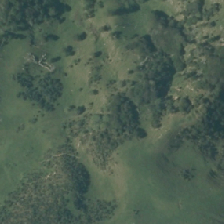
Land cover: manuka_kanuka